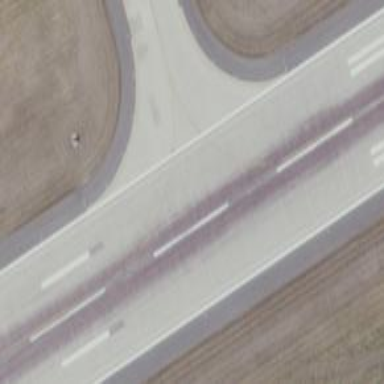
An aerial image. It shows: View of taxiway at the airport.